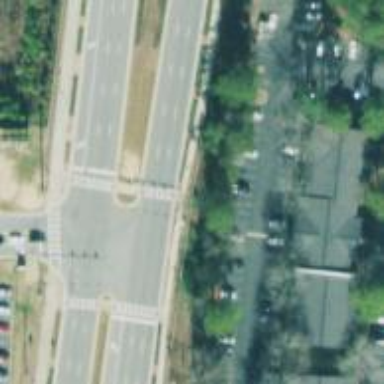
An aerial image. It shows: Marked crossing on the road.